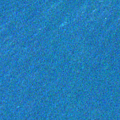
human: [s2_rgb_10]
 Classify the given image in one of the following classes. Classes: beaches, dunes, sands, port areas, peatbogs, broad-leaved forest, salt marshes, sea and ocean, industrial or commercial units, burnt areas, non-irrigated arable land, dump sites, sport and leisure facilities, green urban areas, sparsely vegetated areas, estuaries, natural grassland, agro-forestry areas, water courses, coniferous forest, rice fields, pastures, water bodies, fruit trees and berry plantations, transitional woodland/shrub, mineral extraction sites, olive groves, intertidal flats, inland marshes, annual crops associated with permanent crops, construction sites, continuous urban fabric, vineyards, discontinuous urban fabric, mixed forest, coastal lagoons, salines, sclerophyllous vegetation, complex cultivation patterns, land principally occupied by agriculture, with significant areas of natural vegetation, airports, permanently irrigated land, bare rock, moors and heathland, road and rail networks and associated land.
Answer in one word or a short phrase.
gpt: sea and ocean